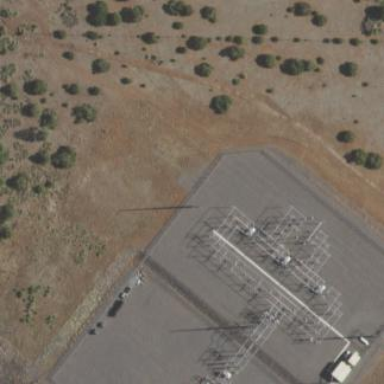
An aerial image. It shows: There is distribution substation enclosed by fence.